Fundus camera: zeiss
Shooting center: fovea
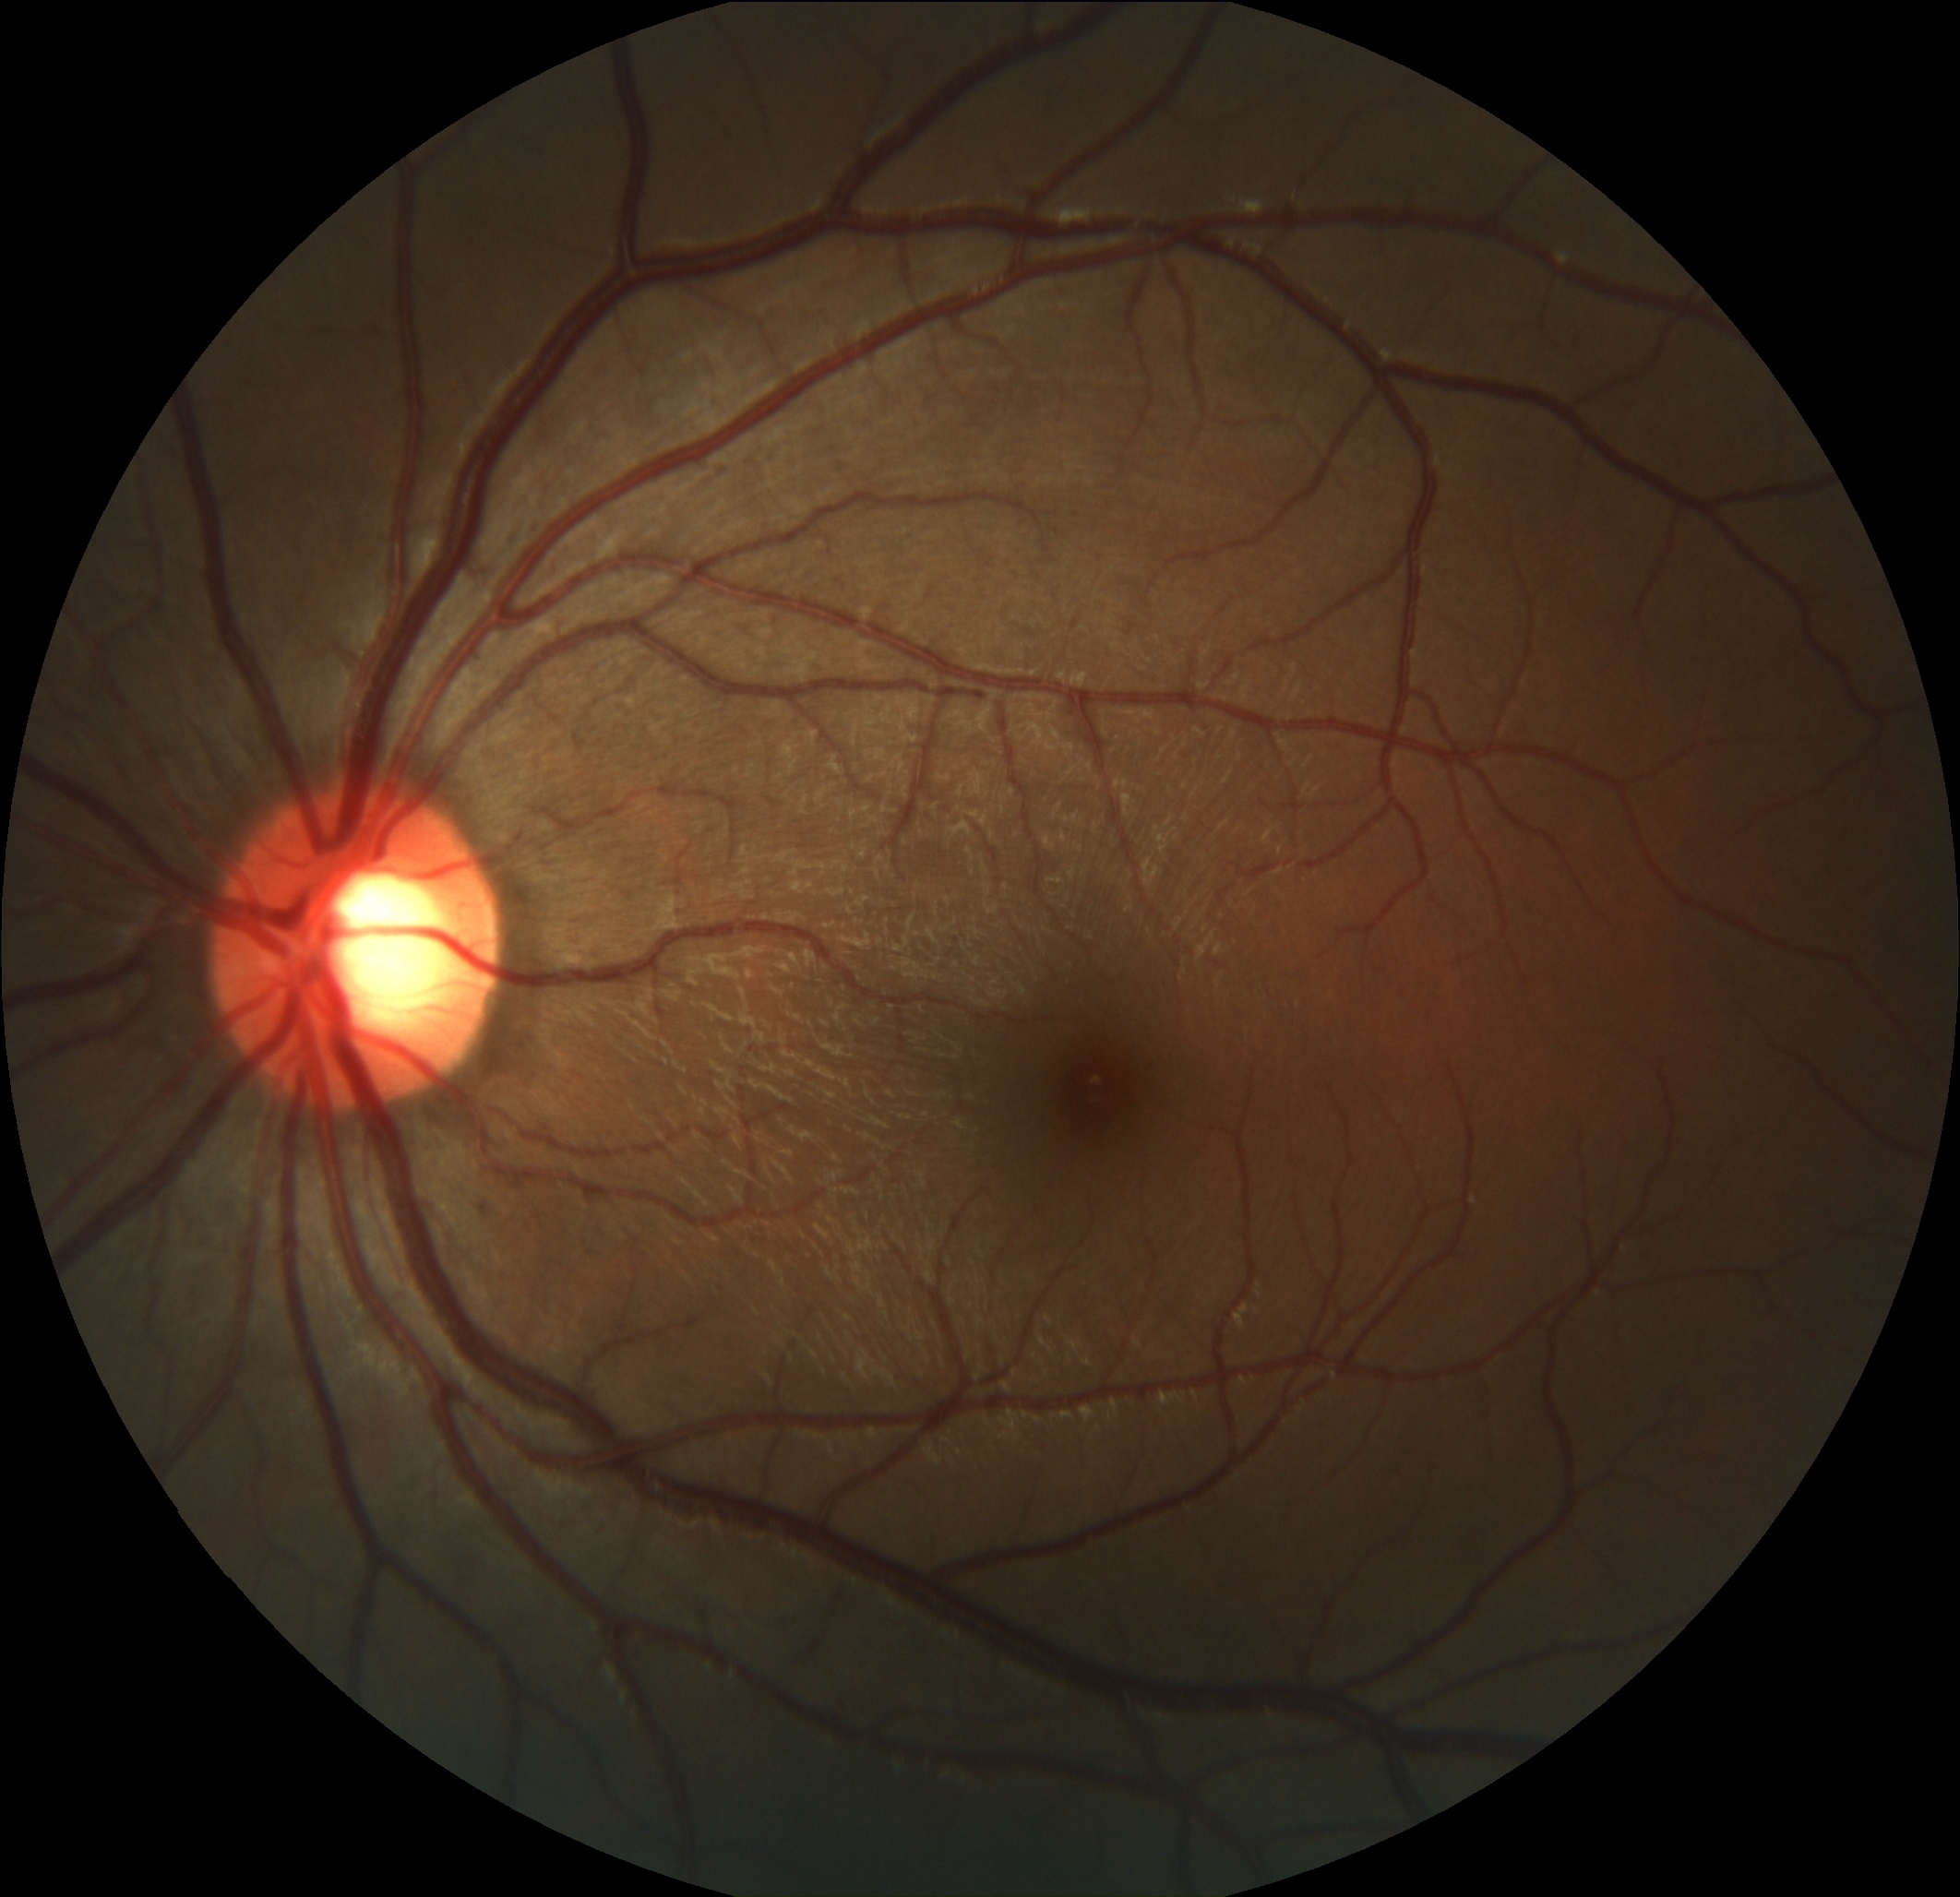
Pathologic myopia: no
Patchy retinal atrophy: absent
Retinal detachment: absent